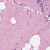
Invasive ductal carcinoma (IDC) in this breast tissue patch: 0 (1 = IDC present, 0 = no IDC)